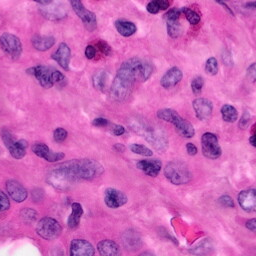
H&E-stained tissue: Pancreatic